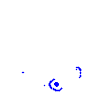
Particle: kaon